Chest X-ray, AP view. Patient: 39 years old, sex M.
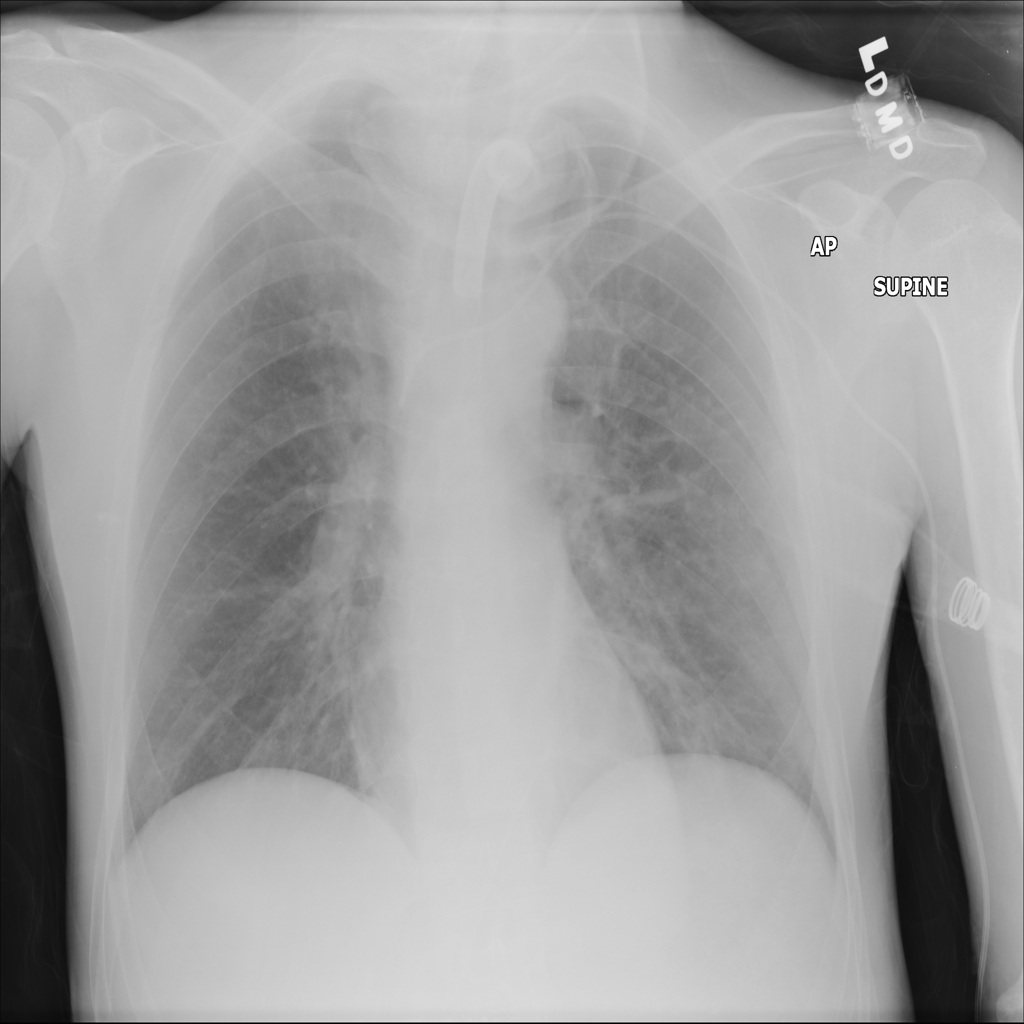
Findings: No Finding